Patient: sex M, age 68
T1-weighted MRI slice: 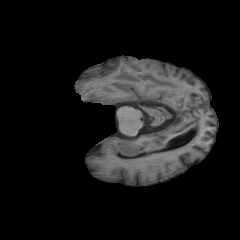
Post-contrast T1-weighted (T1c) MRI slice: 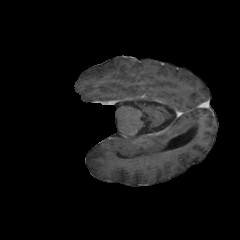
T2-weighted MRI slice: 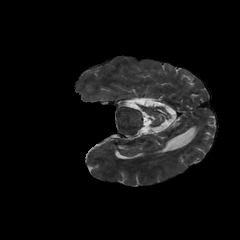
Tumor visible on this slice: no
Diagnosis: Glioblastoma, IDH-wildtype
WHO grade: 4